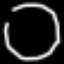
Label: octagon